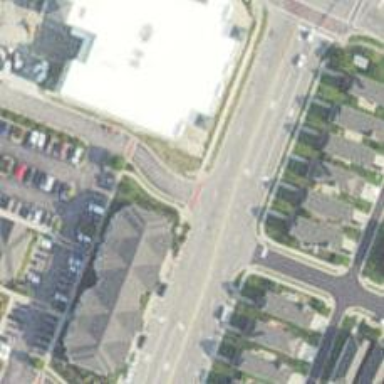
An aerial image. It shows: Marked road crossing.